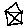
Label: house